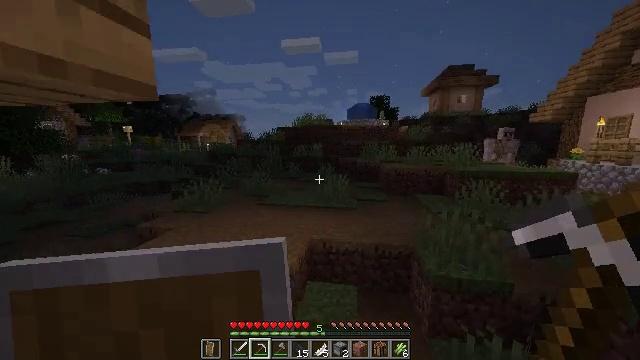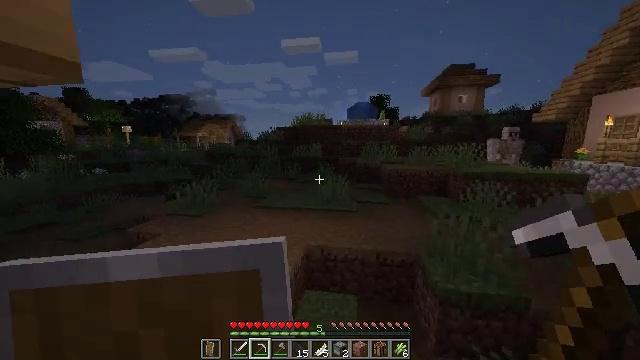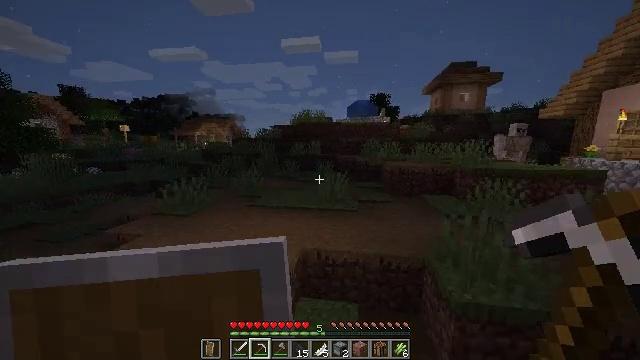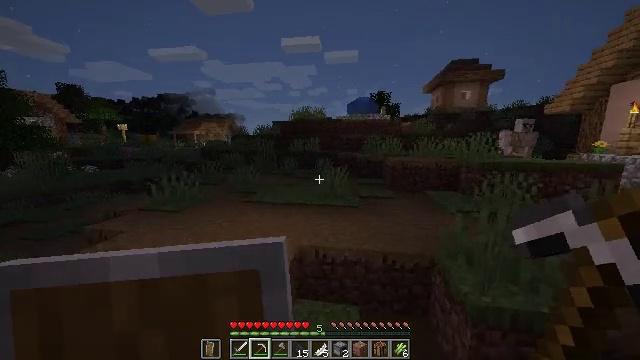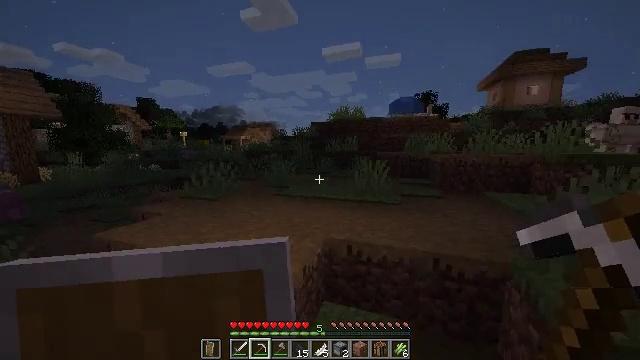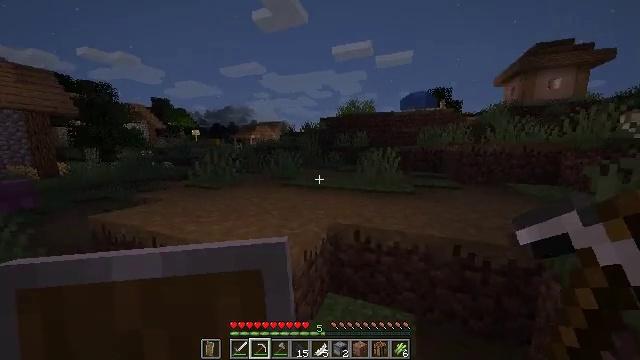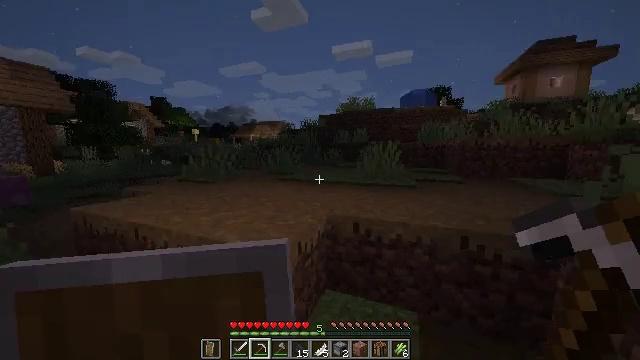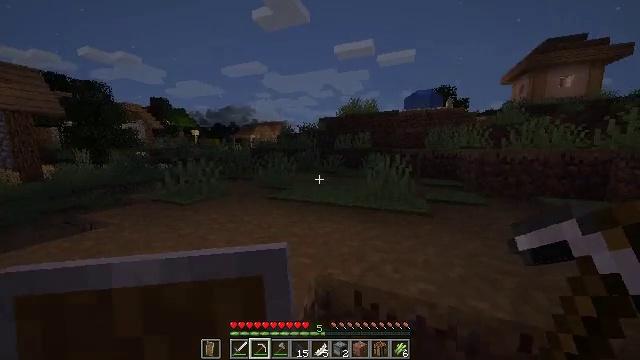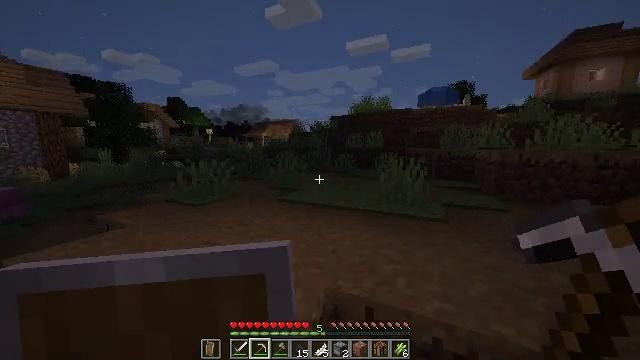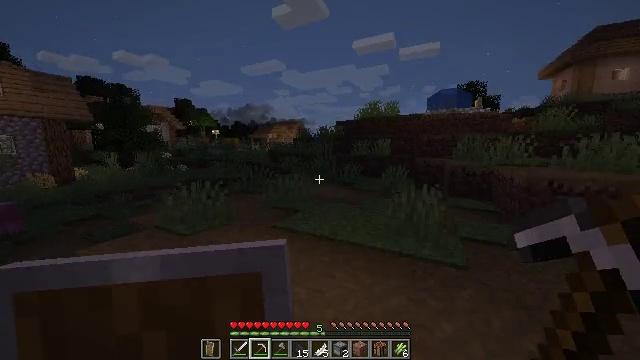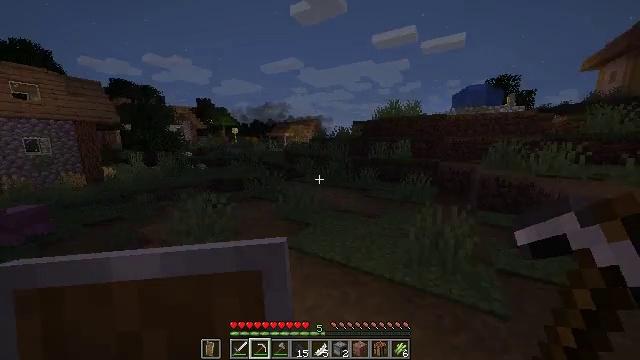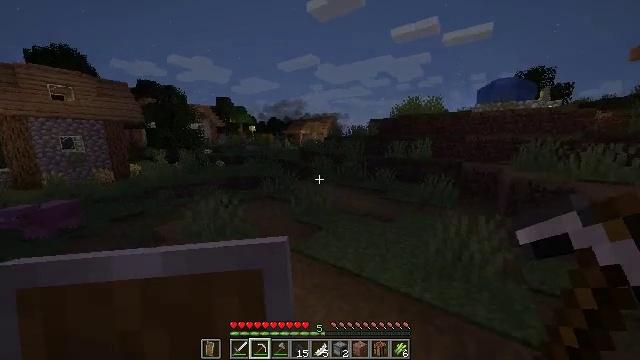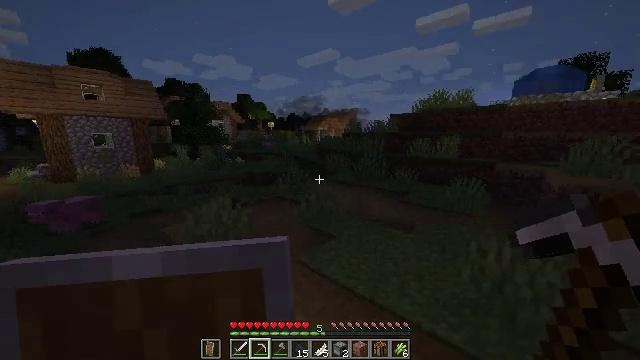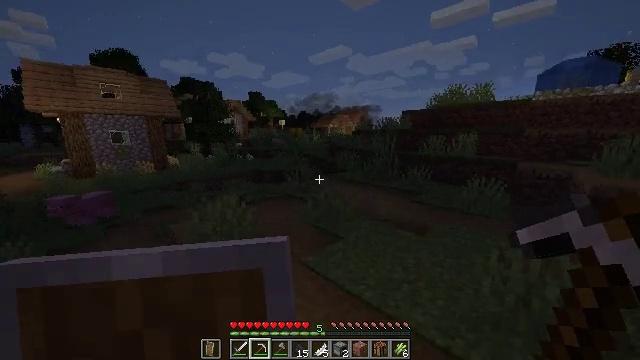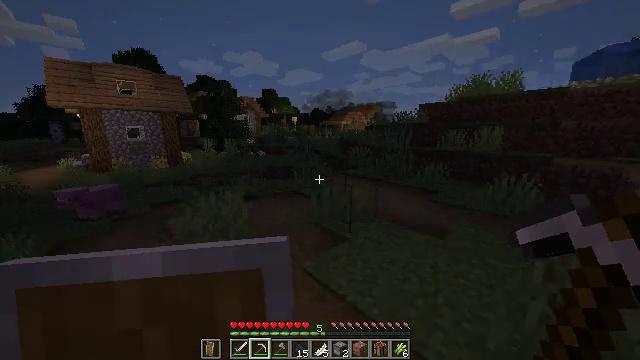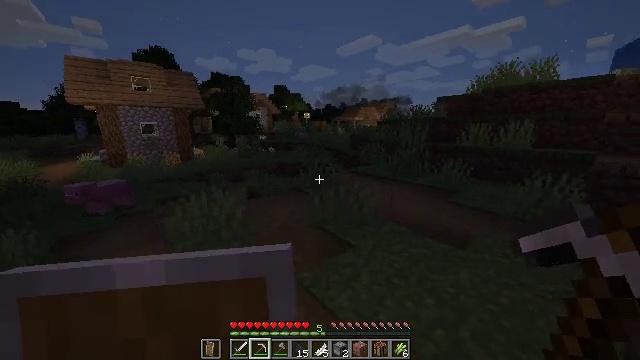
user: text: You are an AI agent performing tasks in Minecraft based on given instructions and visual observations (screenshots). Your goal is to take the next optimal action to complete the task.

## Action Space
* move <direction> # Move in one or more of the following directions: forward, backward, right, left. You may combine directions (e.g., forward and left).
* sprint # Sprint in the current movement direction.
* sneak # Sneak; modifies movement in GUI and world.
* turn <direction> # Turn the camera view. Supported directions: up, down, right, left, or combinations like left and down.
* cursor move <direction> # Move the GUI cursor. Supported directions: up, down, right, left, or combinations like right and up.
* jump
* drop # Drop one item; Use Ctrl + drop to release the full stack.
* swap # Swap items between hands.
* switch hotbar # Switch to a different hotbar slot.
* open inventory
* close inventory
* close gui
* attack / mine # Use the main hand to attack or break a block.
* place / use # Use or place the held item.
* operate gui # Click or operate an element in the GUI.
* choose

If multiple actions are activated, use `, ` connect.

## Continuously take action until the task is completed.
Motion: motion action
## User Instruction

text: Harvest wheat from the field.
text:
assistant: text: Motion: move forward, sprint, jump
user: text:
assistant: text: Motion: move forward, sprint, jump
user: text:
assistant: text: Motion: move forward, sprint, jump
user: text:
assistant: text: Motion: move forward, sprint, turn left and up, jump
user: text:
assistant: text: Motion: move forward, sprint, turn left, jump
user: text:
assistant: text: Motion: move forward, sprint, jump
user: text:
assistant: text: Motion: move forward, sprint, jump
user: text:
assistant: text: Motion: move forward, sprint, turn left, jump
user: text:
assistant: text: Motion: move forward, sprint, turn left, jump
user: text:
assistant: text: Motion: move forward, sprint, turn left, jump
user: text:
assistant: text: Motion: move forward, sprint, turn left, jump
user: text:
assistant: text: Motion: move forward, sprint, turn left and down, jump
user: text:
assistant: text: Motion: move forward, sprint, turn left, jump
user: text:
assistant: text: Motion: move forward, sprint, turn left, jump
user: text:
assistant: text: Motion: move forward, sprint, turn left, jump
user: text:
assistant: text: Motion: move forward, sprint, turn left, jump
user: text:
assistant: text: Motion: move forward, sprint, jump
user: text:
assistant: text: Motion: move forward, sprint, jump
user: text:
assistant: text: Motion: move forward, sprint, jump
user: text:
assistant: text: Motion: move forward, sprint, jump
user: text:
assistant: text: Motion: move forward, sprint, jump
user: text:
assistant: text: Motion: move forward and move left, sprint, jump
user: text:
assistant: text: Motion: move forward and move left, sprint, jump
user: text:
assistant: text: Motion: move forward and move left, sprint, jump
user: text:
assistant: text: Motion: move forward and move left, sprint, jump
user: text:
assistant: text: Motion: move forward and move left, sprint, jump
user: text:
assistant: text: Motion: move forward and move left, sprint, jump
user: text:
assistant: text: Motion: move forward, sprint, jump
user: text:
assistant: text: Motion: move forward, sprint, jump
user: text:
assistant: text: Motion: move forward, sprint, jump